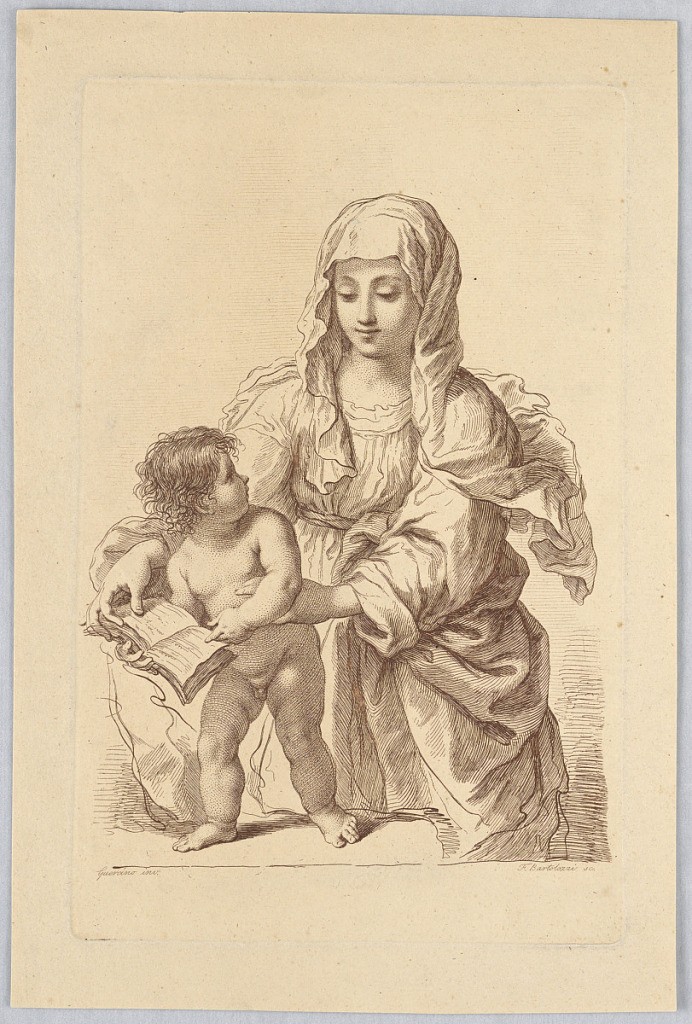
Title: Virgin and Child Holding a Book
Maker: Francesco Bartolozzi, Italian, active England, 1727–1815
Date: ca. 1760–1770
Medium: Engraving in brown ink on white paper
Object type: Print
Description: The Child stands on a table at the left, His head turned toward His Mother. The Virgin stands behind Him, with Her hands supporting Him and the book.